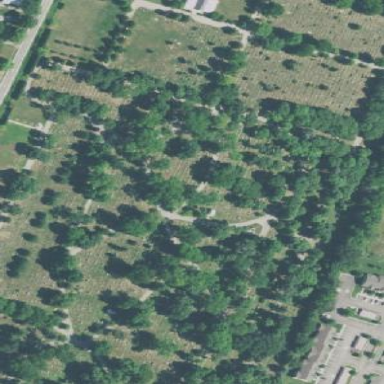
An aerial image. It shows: Cemetery.